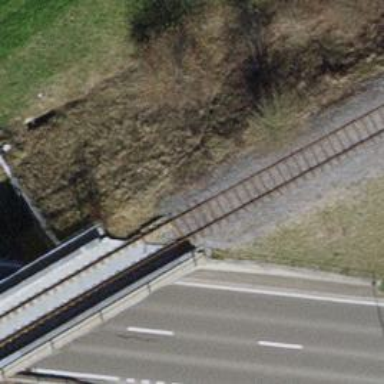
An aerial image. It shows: Disused railway bridge with one track. The bridge is spur service.